Field crop: maize
Growth stage: 2
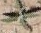
Species: atriplex